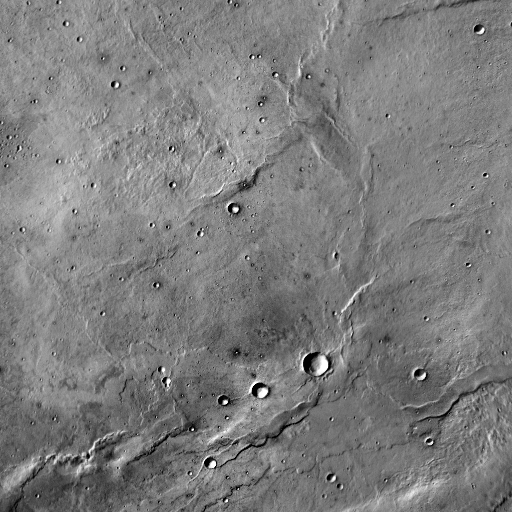
Crater classes present: Background, Other, Secondary